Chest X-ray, AP view. Patient: 60 years old, sex F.
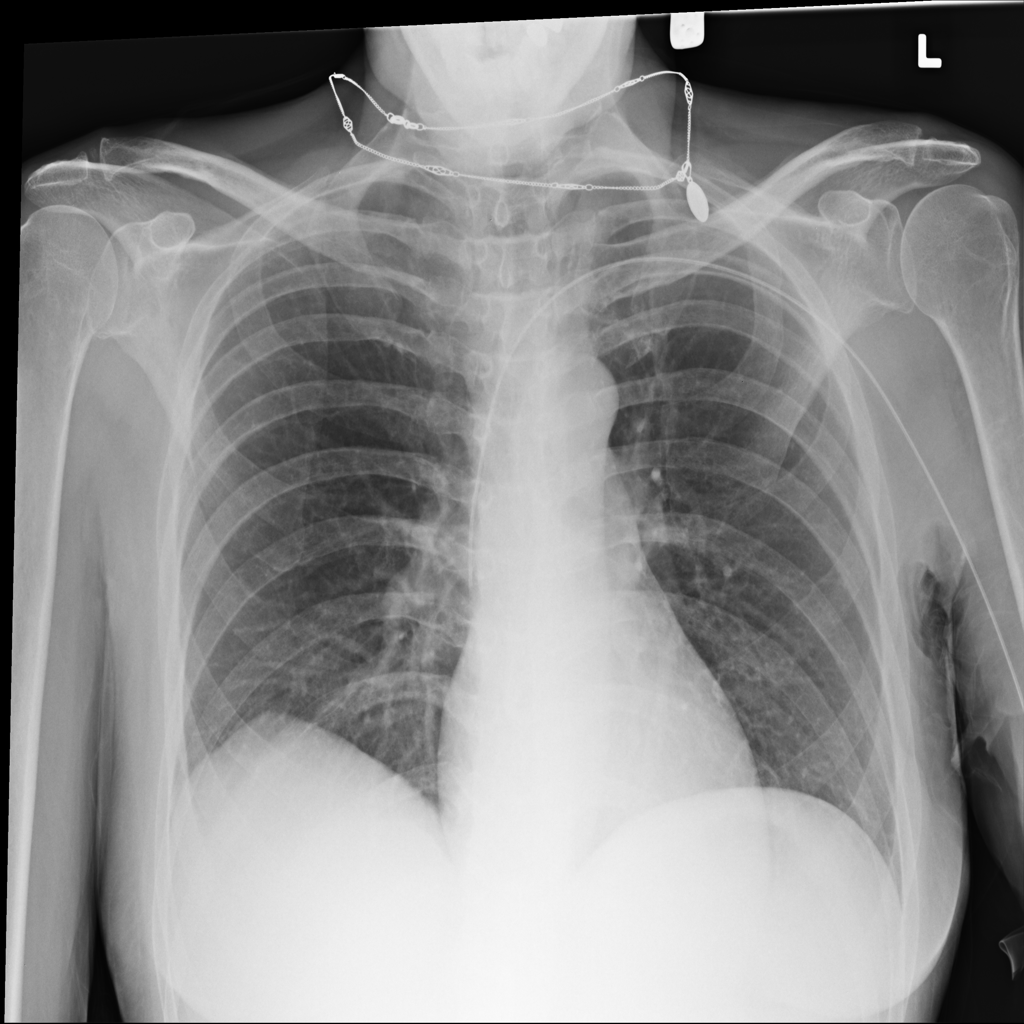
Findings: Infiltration